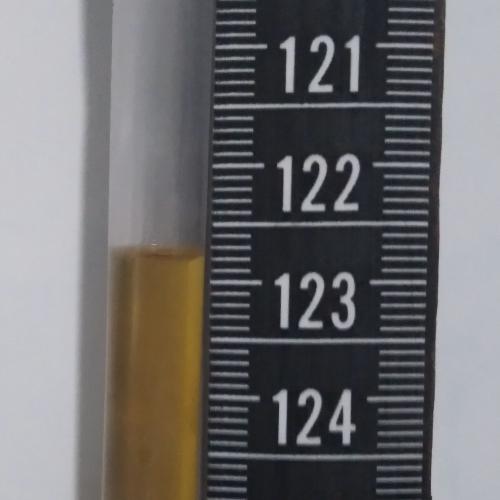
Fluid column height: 122.8 cm